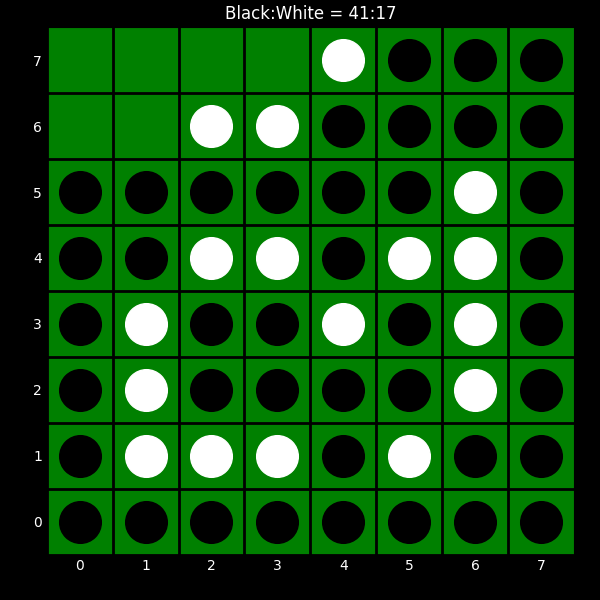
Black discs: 41
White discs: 17